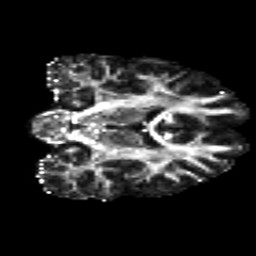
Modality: FA
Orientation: coronal
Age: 26
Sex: male
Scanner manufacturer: siemens
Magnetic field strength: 3 T
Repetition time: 8.8 s
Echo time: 0.085 s